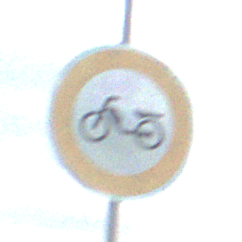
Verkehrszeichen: VerbotMofas
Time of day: SunriseSunset
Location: Outdoor (RoadRail)
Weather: PartlyCloudy
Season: NotSpecified
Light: Natural